I will show an image sequence of human cooking. I have annotated the images with numbered circles. Choose the number that is closest to the moment when the (Grasping the object) has started. You are a five-time world champion in this game. Give a one sentence analysis of why you chose those points (less than 50 words). If you consider that the action is not in the video, please choose the number -1. Provide your answer at the end in a json file of this format: {"points": []}
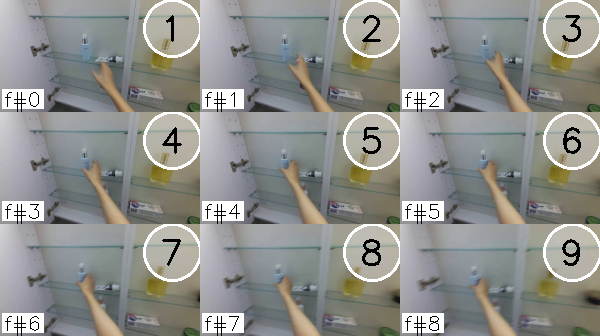
Frame 7 shows the clearest moment of hand-object contact.
{"points": [7]}